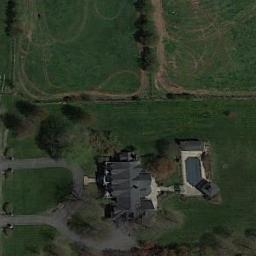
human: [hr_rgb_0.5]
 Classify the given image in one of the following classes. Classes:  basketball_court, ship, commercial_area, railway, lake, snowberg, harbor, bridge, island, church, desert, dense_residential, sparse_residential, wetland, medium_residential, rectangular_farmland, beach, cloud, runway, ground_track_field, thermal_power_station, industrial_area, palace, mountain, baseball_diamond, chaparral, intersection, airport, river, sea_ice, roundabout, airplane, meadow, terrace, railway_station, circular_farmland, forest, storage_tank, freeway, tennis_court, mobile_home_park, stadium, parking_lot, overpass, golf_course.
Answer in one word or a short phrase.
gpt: sparse_residential